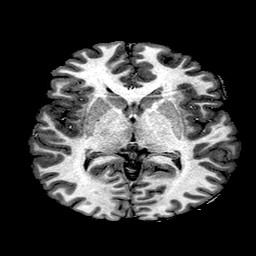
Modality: T1w
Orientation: coronal
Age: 23
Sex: female
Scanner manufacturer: ge
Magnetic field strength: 3 T
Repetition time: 7.66 s
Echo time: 0.003476 s